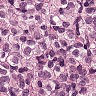
Metastatic tissue present: yes